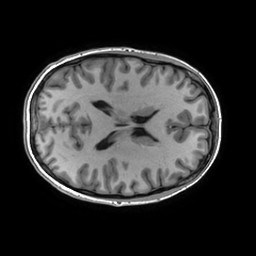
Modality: T1w
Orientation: axial
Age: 30
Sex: female
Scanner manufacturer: ge
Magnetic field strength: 3 T
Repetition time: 0.00724 s
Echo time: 0.0027 s